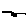
Label: fish